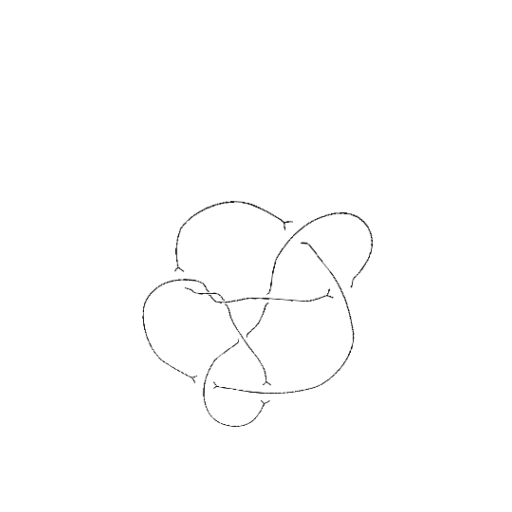
Crossing number: 9